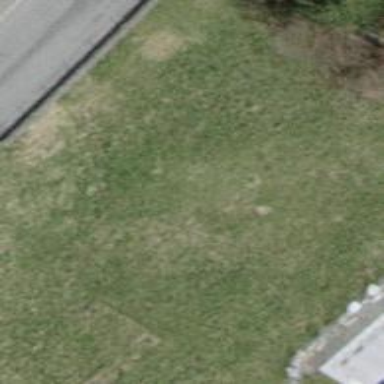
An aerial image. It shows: Open area covered with grass.